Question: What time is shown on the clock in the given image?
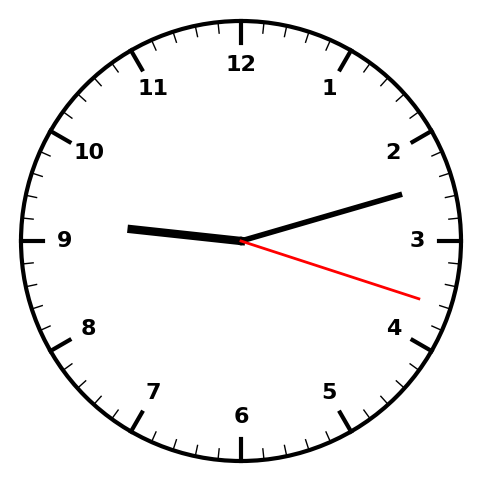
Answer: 09:12:18